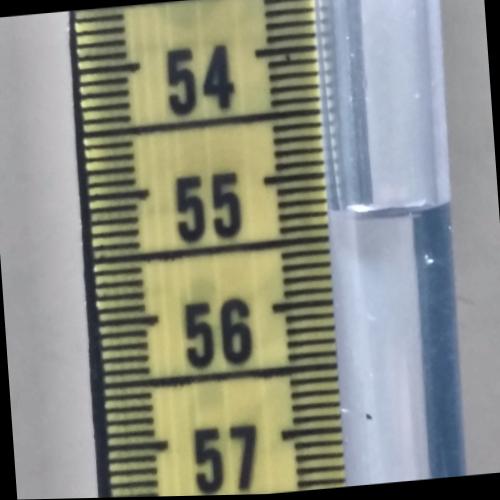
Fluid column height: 55.3 cm